Field crop: maize
Growth stage: 1
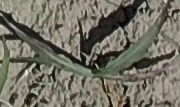
Species: sorghum